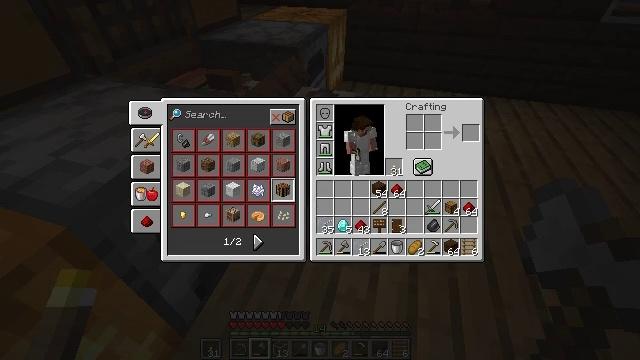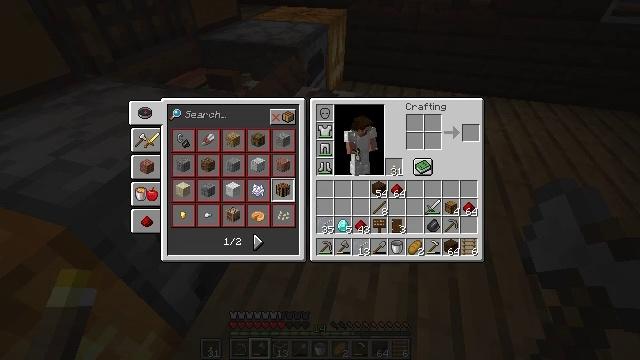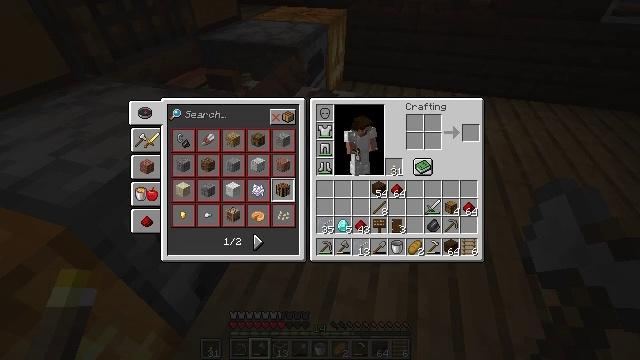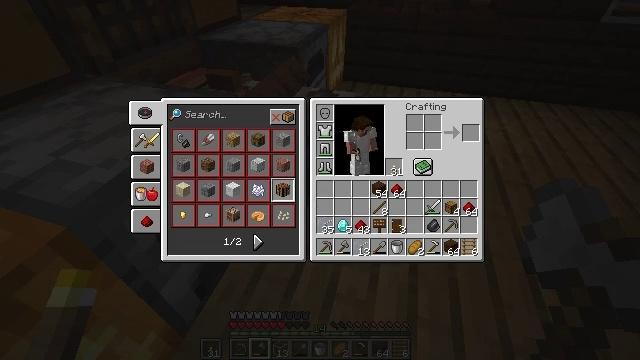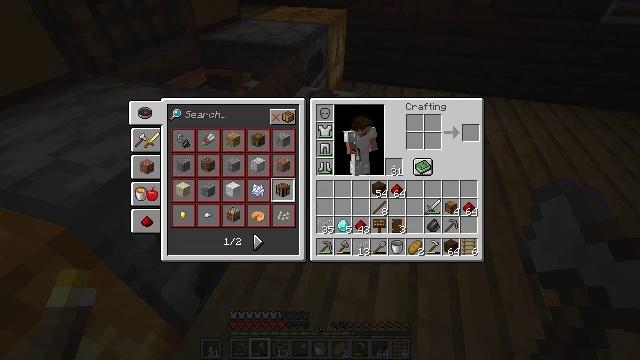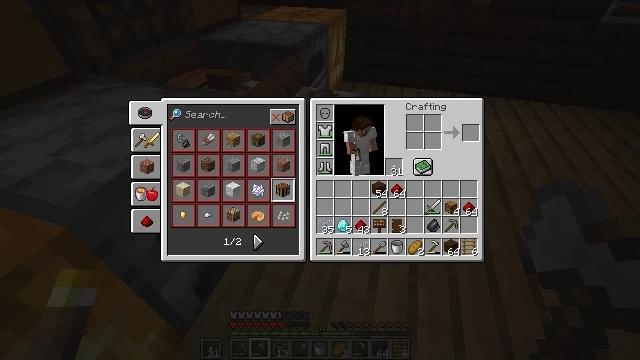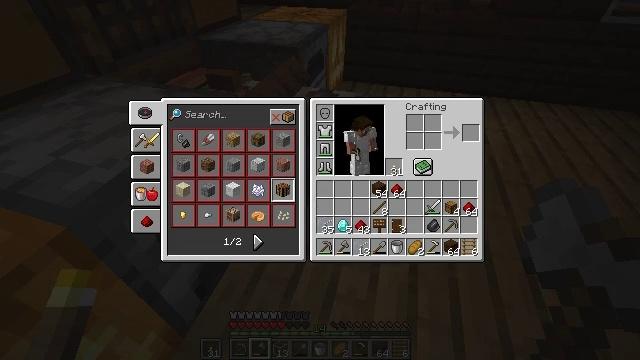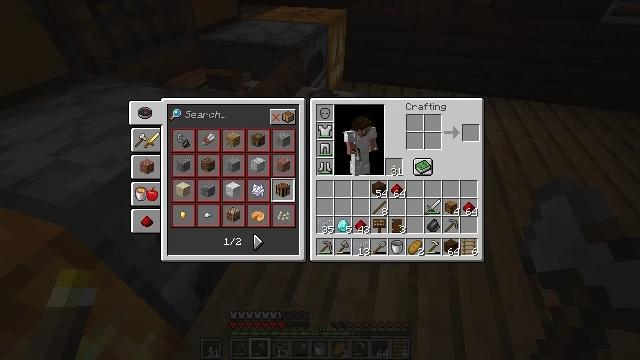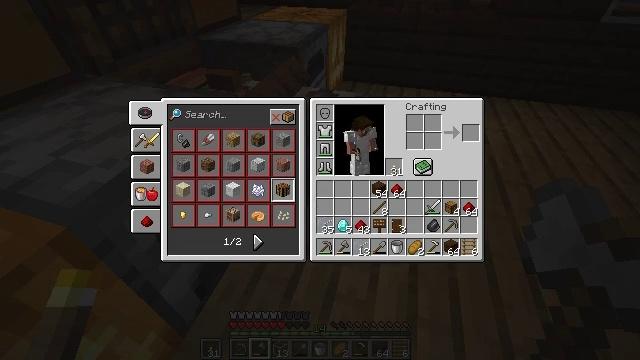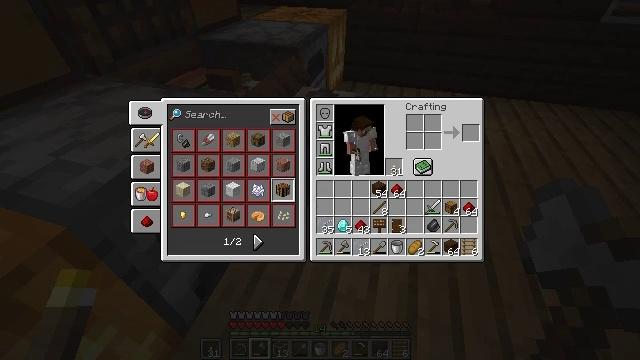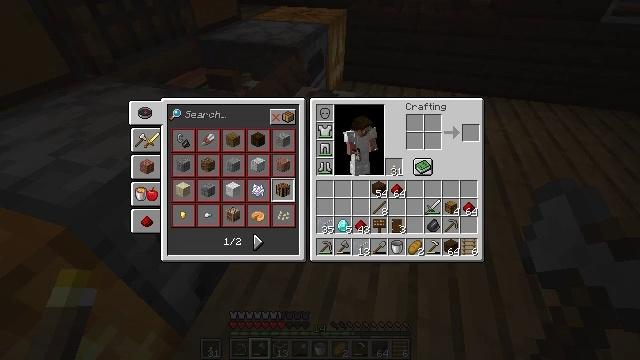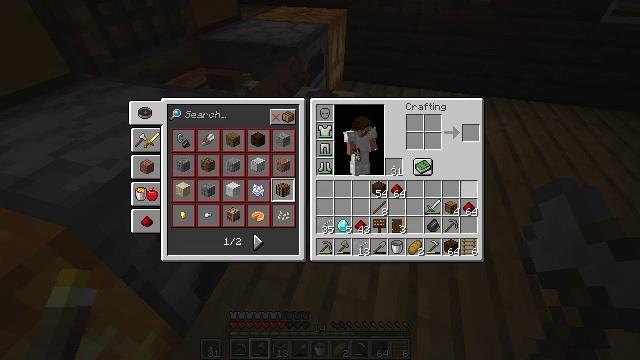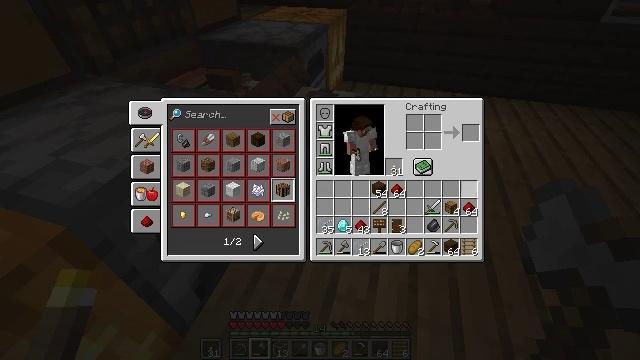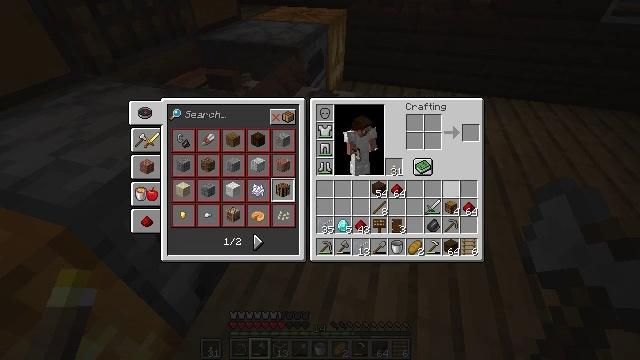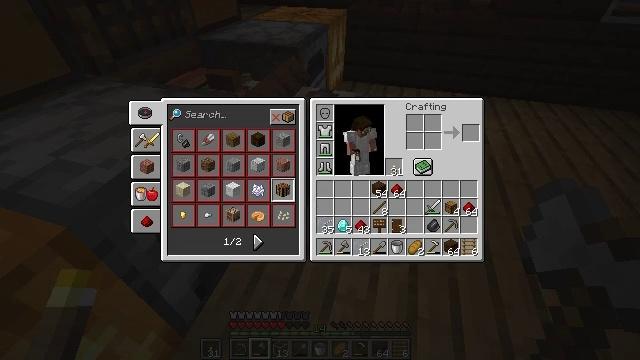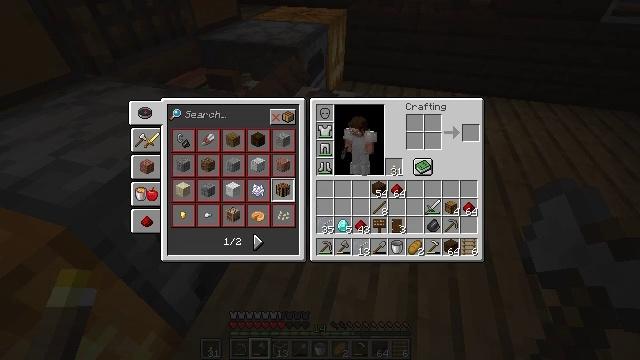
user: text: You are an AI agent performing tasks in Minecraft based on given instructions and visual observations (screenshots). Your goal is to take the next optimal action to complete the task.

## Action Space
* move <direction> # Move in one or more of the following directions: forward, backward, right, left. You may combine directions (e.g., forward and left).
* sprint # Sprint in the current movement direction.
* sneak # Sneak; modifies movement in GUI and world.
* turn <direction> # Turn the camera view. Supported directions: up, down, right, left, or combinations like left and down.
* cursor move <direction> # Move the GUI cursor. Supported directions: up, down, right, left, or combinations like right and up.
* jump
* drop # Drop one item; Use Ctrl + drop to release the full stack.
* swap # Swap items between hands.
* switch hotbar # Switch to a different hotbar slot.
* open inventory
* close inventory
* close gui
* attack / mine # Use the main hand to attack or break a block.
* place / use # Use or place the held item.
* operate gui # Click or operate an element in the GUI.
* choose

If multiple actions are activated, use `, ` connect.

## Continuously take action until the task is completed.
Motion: motion action
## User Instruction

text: Craft some cobblestone wall using the crafting table.
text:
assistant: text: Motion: no_op
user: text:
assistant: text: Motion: no_op
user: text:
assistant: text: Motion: cursor move left
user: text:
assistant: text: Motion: no_op
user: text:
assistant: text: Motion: no_op
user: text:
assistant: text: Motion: no_op
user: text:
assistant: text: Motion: no_op
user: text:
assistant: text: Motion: no_op
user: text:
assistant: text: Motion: no_op
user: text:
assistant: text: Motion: no_op
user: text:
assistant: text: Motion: no_op
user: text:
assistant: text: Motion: no_op
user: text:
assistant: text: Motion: cursor move left
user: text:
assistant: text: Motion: cursor move left
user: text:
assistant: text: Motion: cursor move left
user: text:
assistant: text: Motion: no_op
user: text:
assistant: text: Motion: no_op
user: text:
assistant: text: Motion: no_op
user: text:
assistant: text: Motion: no_op
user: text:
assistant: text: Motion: no_op
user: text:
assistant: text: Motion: no_op
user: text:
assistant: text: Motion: no_op
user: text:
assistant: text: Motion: no_op
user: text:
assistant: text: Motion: no_op
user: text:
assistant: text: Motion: no_op
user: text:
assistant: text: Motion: no_op
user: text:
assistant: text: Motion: no_op
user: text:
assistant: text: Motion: no_op
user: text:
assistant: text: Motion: no_op
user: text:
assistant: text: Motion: no_op